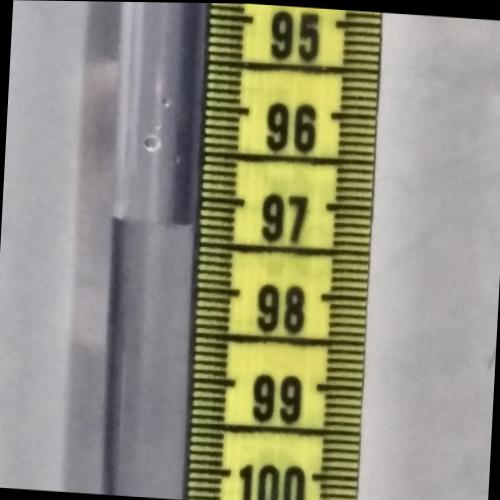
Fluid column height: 97.3 cm